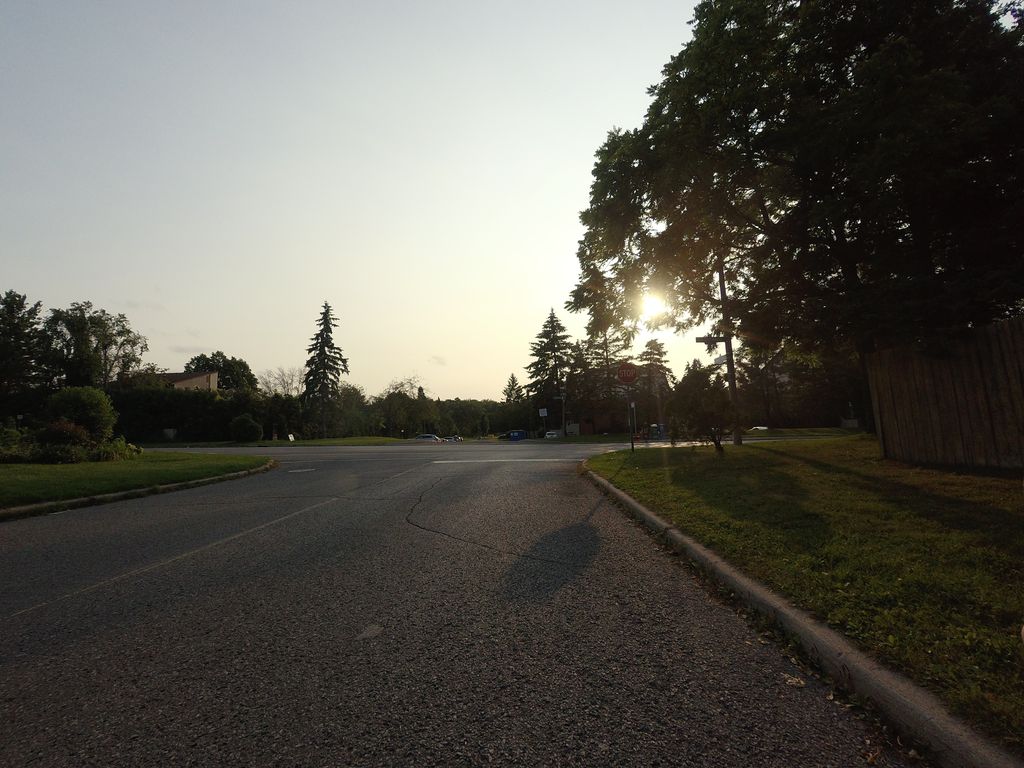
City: ottawa-gatineau